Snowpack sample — Buffalo Mountain, Silverthorne, Colorado, USA (1/25/25, 10:11 AM MST)
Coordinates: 39.6222, -106.1139
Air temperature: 22 °F
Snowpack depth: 110 cm
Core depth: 10 cm
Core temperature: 46.4 °F
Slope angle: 12°, slope face: 102°
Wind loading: high
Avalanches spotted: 0
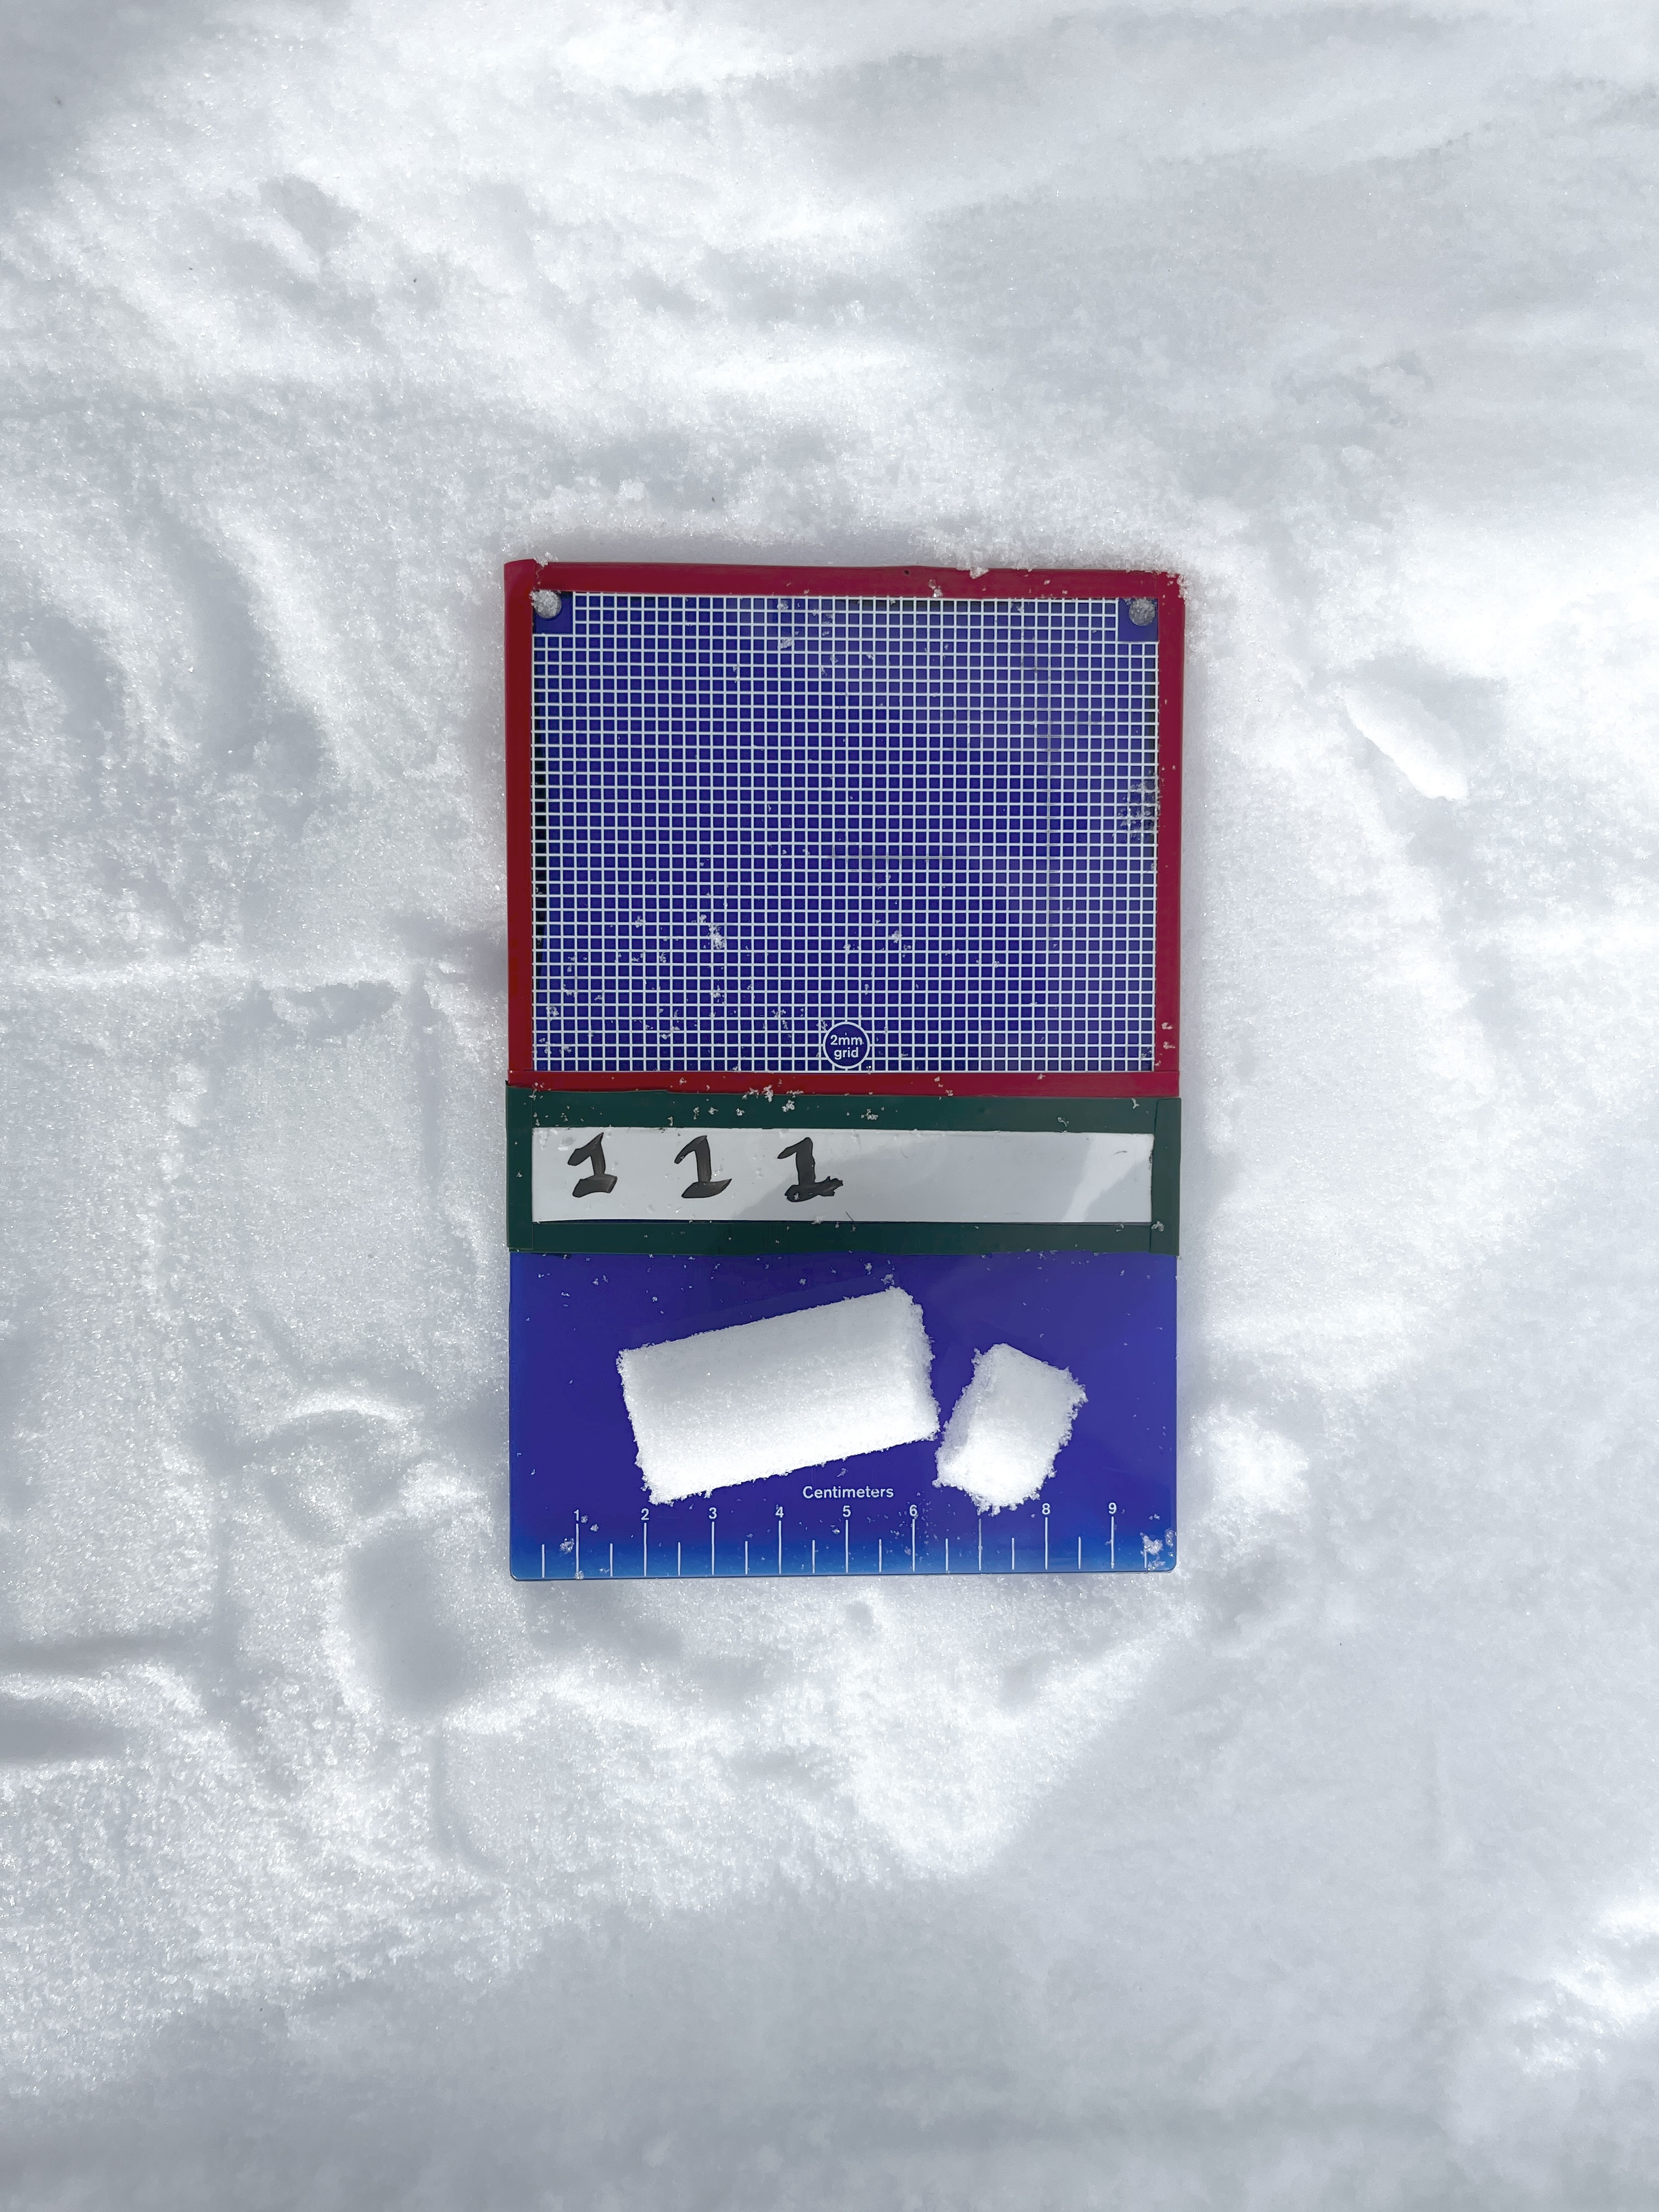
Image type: crystal_card
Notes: No avalanches nearby, collected on the outskirts of a fire break 15 meters from the treeline, on way to Buffalo and Red Mountain